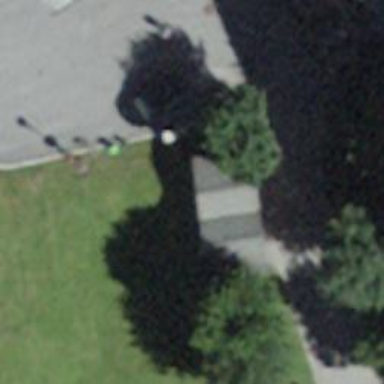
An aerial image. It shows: Drinking water fountain.